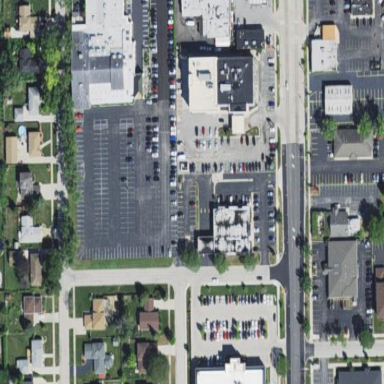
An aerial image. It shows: Retail area.